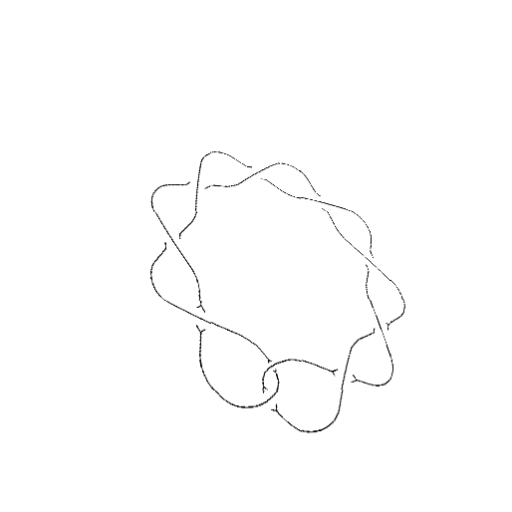
Crossing number: 10